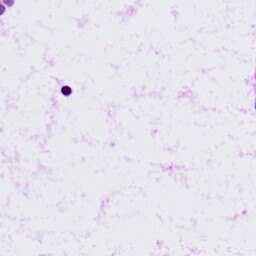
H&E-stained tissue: LymphNode